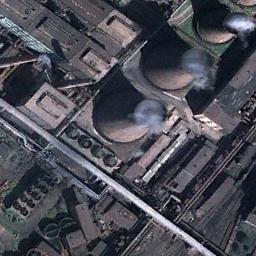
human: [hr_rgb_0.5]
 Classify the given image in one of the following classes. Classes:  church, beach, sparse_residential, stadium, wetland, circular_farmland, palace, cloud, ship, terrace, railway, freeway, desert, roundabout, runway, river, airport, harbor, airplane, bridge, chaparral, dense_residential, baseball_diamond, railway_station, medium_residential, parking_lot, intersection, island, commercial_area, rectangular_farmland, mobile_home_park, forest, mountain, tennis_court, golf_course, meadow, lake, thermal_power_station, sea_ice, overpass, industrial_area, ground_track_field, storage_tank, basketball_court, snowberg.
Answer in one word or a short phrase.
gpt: thermal_power_station